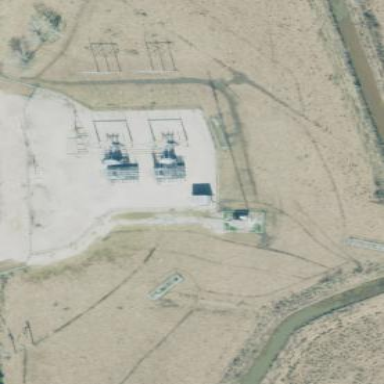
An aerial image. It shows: Distribution level power substation surrounded by fence.